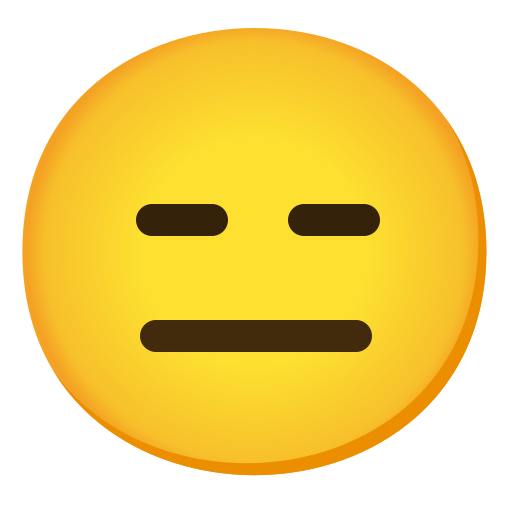
Emoji: 😑